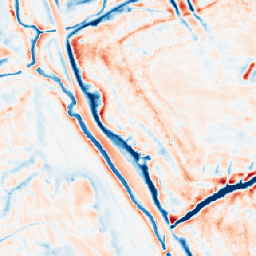
Category: edge_preserving
Decomposition family: bilateral
Decomposition parameters: d: 21
sigma_color: 150
sigma_space: 25
Upsampling method: area
Upsampling parameters: scale: 4
Upsampling scale: 4